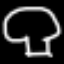
Label: mushroom